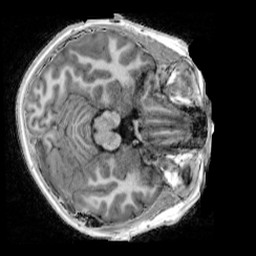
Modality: UNIT1_denoised
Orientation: axial
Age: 10
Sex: male
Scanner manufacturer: siemens
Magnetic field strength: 3 T
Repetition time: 4 s
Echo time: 0.00303 s